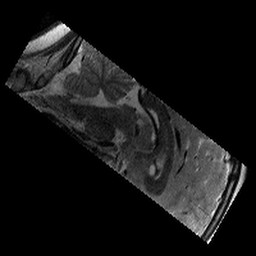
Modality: T2w
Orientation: sagittal
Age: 12
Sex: male
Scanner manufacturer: siemens
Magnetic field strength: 3 T
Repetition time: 9.23 s
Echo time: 0.067 s